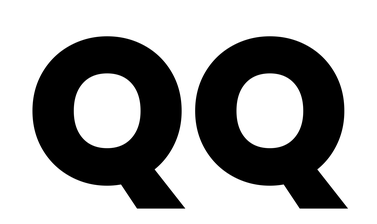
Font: Poppins-ExtraBold